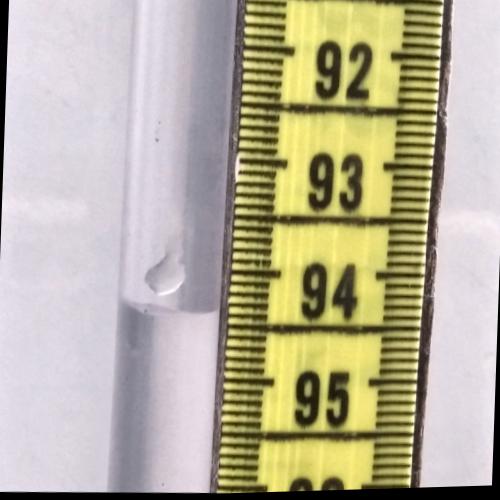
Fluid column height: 94.4 cm